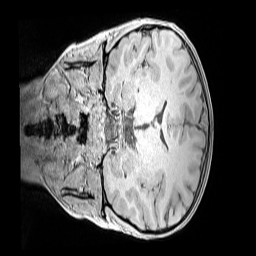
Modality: MP2RAGE
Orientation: coronal
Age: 10
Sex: male
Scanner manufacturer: siemens
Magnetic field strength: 3 T
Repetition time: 4 s
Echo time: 0.00299 s